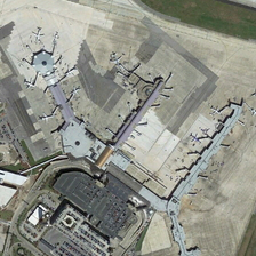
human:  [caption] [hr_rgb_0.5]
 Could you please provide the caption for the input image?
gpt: many planes here .

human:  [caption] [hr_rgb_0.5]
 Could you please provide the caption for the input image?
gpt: a large number of cars parked near the airport plains .

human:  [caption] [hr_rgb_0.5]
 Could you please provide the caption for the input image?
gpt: Many planes are parked in a wide area.

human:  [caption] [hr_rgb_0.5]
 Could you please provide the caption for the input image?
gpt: an airport are there .

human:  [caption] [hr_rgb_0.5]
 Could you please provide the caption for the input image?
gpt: Many planes are parked on wide terrain.